Field crop: maize
Growth stage: 2
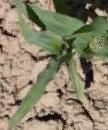
Species: maize